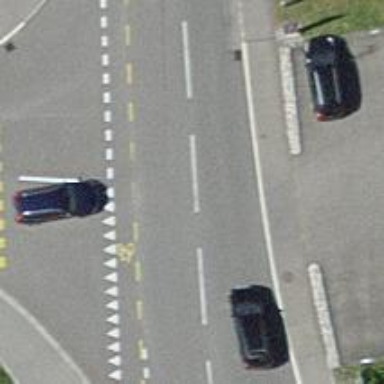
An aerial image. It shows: Tertiary road with asphalt surface. The road has cycle lane on the left side.